Question: Here's a bit of an odd question that's partially covered in some other posts, but not adequately answered directly. We have some migration version numbers in our 'schema_migrations' database that were dumped in there at some point years ago by a ham-fisted plugin:

Ever since that fated day, our schema has looked like this:
'ActiveRecord::Schema.define(:version => 20090409010513002) do'
Since the migration version numbers are 'long's, Rails will ever assume that we are at a schema version created roughly 60 million years in the future.
Now, one would think, this is safe, given that the <URL>, so I'll run that and add it to the database.
My question is two-fold:
1. Is there any hidden danger to the status quo? Things seem to be working well enough, but I want to know they will continue to do so.
2. Since those extra-long migration numbers don't actually have migration files attached to them (there is a file for 20090409010513, but neither for the 001 or 002 versions), is there any harm at all in deleting these rows, thereby having Rails realize the true latest migration?
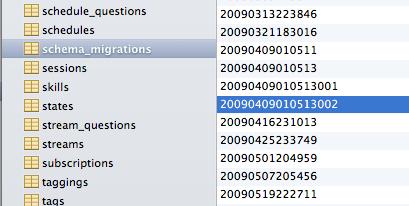
Answer: For the first question, one danger I can think of is that your 'db/schema.rb' file won't be as useful to figure out whether it corresponds to what's in the database.
For the second question - I'm assuming the screen shot is from your production database. What do you see in the 'schema_migrations' table if you do 'rake db:setup' in a development environment? If the 'schema_migrations' table in development doesn't have those two bogus entries, I think it's probably safe to delete them from the production database.